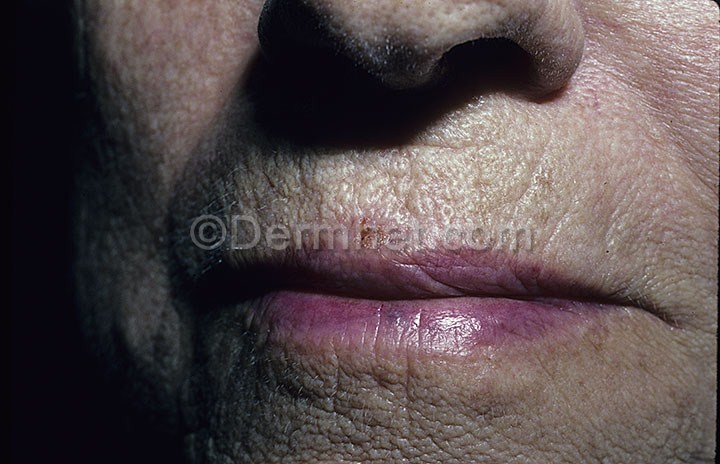
Disease: Actinic Keratosis Basal Cell Carcinoma and other Malignant Lesions